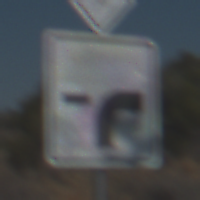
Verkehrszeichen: VerlaufVorfahrtsstrasse9
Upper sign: Vorfahrtsstrasse
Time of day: Midday
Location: Outdoor (Nature)
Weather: Clear
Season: NotSpecified
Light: Natural